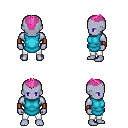
a pixel art fantasy rpg character, male body template, dark elf, purple skin, teal tunic, white pants, pink short mohawk hairstyle, leather bracers, four views (front, back, left, right), 2x2 character sprite sheet, small pixel art, hard edges, no anti-aliasing